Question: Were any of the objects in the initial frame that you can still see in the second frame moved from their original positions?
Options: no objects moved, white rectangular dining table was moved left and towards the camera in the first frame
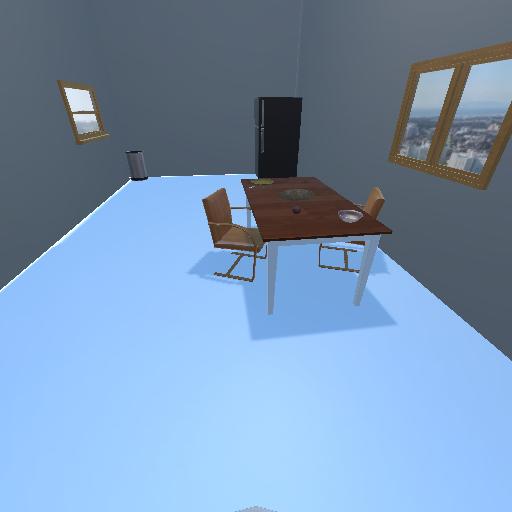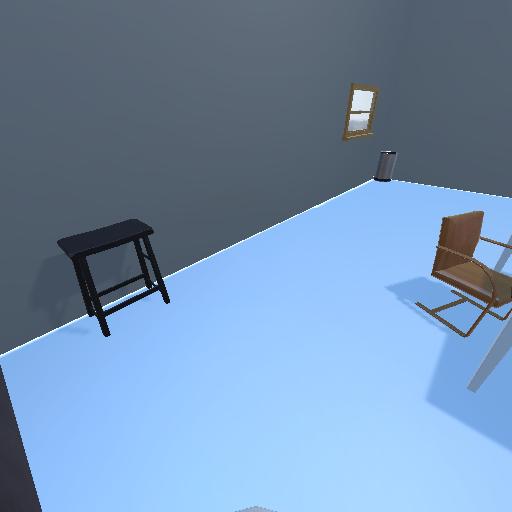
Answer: no objects moved